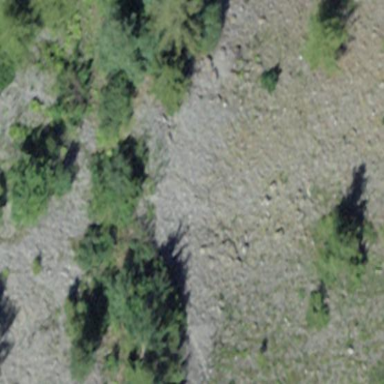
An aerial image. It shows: Natural scree.